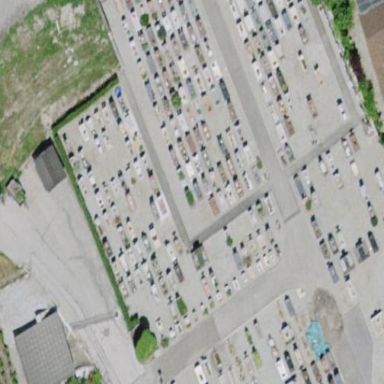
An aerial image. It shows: Cemetery.